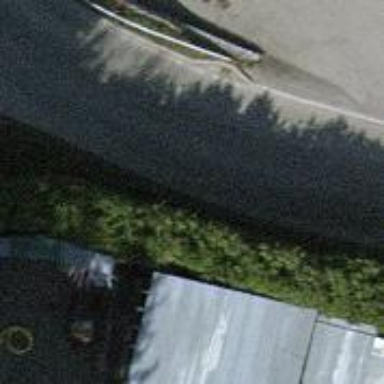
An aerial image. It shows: Hedge barrier.